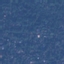
Land use / land cover class: Residential